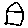
Label: house